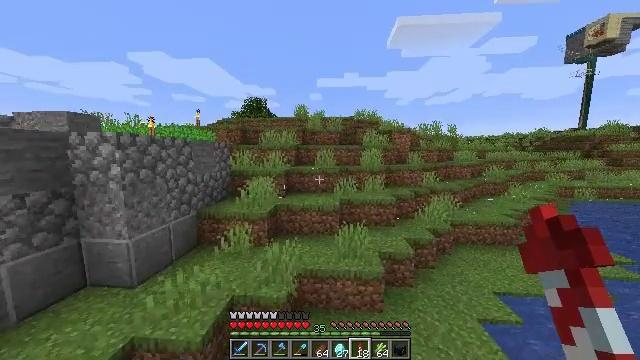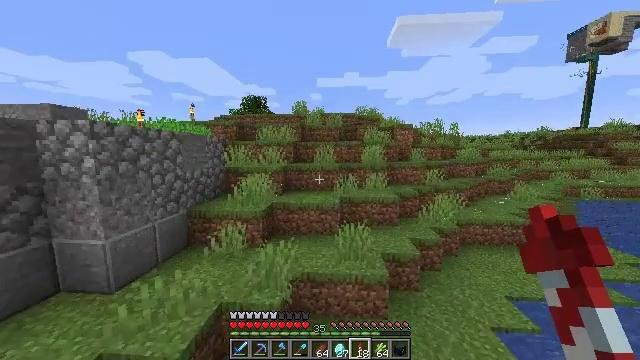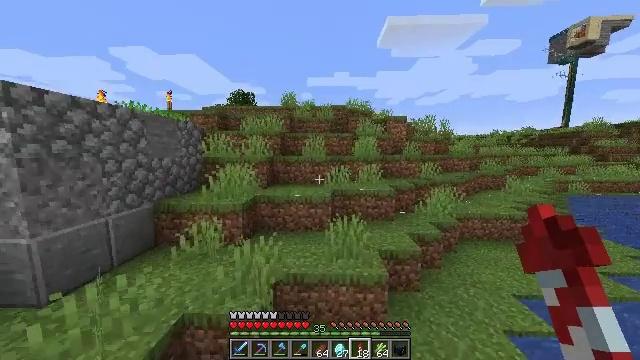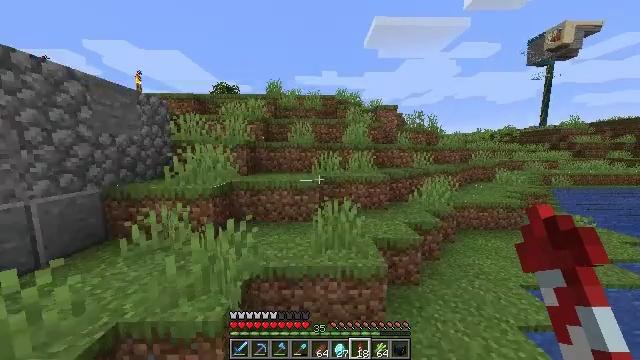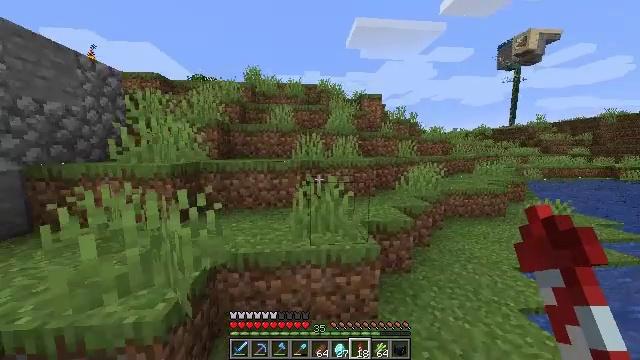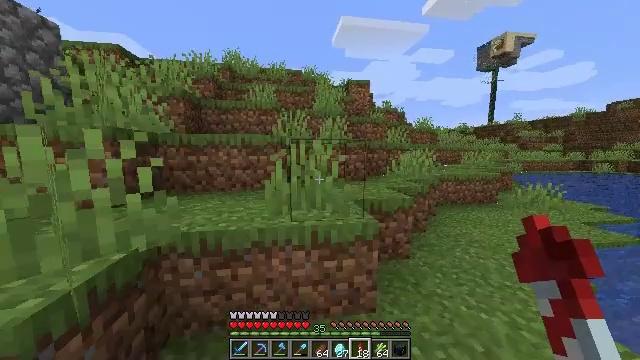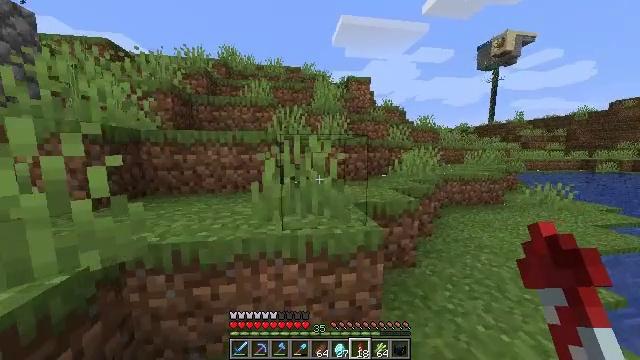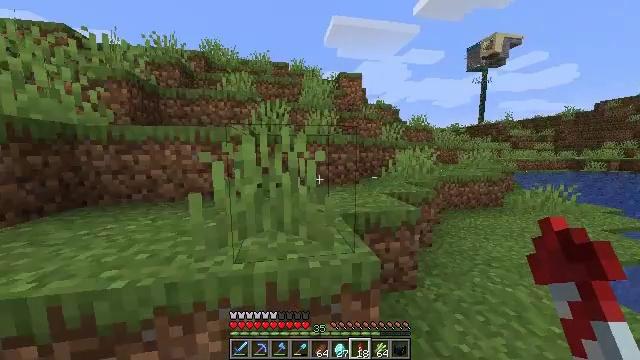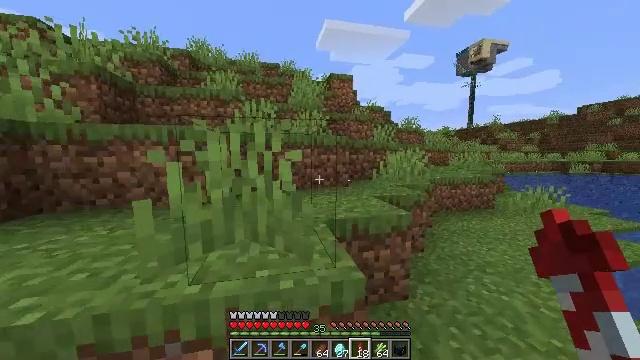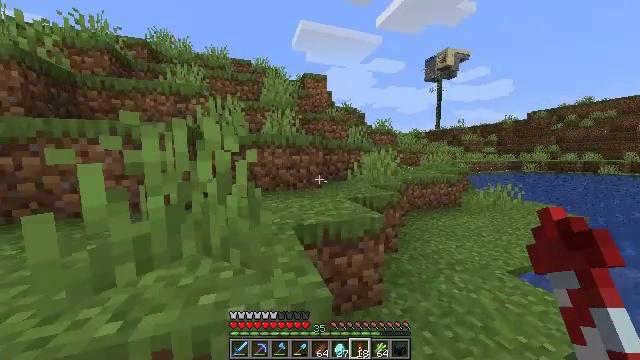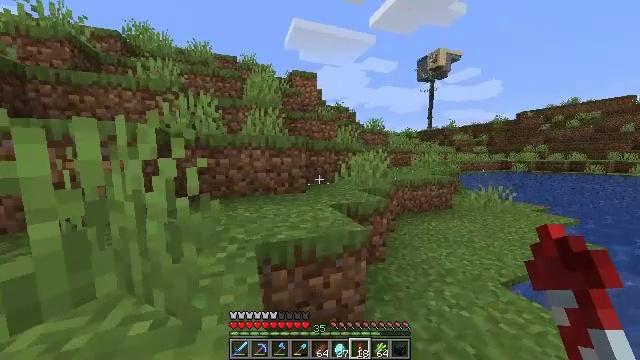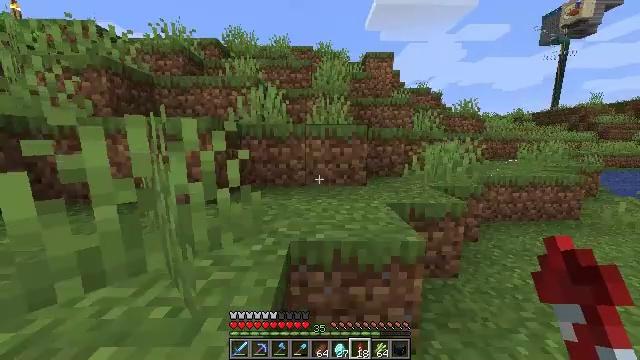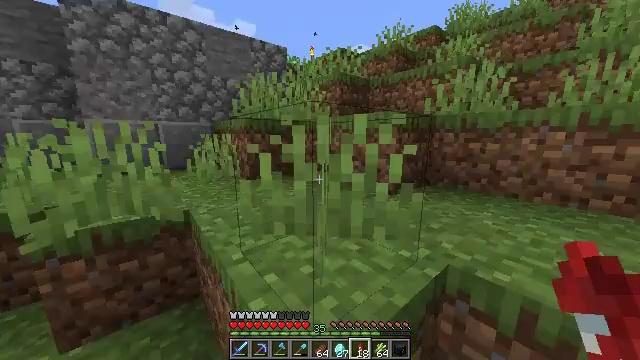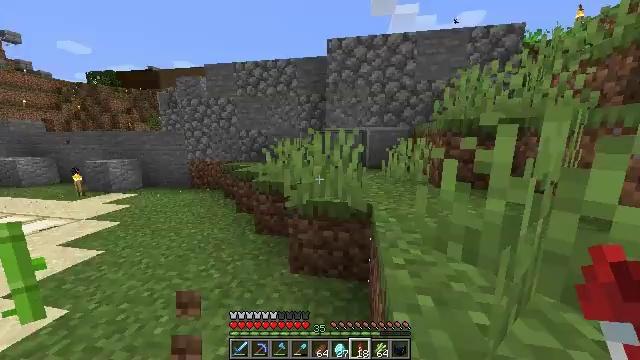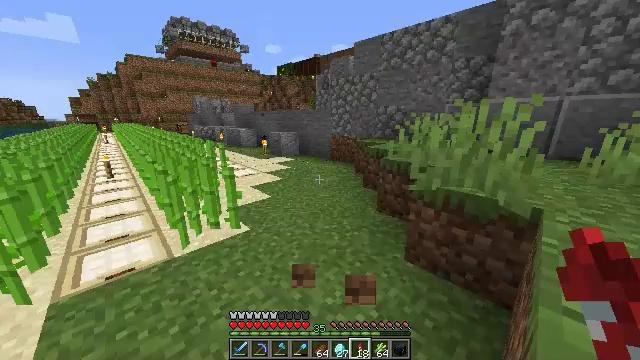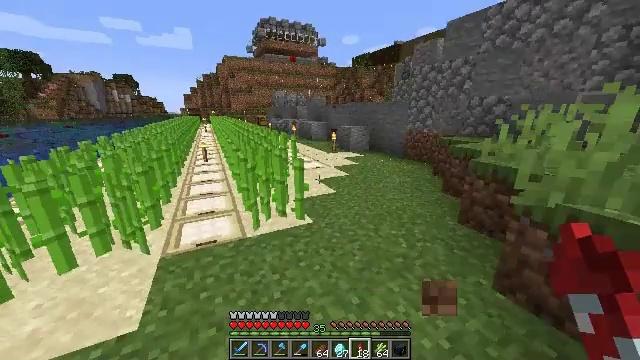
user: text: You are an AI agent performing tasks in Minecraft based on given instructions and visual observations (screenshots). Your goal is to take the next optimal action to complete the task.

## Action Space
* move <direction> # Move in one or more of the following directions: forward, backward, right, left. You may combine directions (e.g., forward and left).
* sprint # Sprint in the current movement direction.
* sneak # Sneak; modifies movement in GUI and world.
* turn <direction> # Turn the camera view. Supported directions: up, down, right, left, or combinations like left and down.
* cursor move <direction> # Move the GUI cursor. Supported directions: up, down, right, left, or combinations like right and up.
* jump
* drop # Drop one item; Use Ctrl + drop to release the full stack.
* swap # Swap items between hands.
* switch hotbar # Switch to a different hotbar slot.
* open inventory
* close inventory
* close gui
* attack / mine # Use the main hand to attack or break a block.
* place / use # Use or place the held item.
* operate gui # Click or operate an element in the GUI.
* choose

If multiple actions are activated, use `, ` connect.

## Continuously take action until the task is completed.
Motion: motion action
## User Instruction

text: Retrieve the ender chest safely.
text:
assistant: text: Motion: move forward, sprint
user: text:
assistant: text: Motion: move forward and move right, sprint, turn right
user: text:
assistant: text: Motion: move forward and move right, sprint, turn right
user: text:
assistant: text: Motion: move forward and move right, sprint, turn right
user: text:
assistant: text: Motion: move forward and move right, sprint, turn right
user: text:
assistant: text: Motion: move forward and move right, sprint
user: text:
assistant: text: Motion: move forward and move right, sprint, turn right
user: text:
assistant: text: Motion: move forward and move right, sprint, turn right
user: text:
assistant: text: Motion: move forward and move right, sprint, turn right
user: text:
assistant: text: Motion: move forward and move right, sprint, turn right
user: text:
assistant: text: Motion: move forward and move right, sprint, turn left and down
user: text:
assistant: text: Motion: move forward, sprint, turn left and down
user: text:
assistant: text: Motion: move forward, sprint, turn left
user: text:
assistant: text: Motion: move forward, sprint, turn left and down
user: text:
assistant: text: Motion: move forward, sprint, turn left and down
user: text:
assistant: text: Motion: move forward, sprint, turn left
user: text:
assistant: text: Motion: move forward, sprint
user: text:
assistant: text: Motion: move forward, sprint, turn left and up
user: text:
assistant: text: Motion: move forward, sprint, turn up
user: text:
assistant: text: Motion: move forward, sprint, turn right and up
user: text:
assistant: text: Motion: move forward, sprint, turn right
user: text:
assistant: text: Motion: move forward, sprint, jump
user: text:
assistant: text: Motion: move forward, sprint, jump
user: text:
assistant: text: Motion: move forward, sprint, jump
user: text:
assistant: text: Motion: move forward, sprint, turn left, jump
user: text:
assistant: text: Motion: move forward, sprint, turn left, jump
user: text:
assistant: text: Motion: move forward, sprint, turn left, jump
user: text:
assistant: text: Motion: move forward, sprint, turn left, jump
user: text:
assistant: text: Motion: move forward, sprint, turn left, jump
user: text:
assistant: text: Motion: move forward, sprint, jump